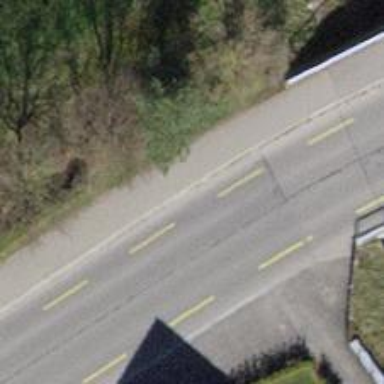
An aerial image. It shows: Secondary road with asphalt surface.